Question: I'm using IBM worklight 6.1 and eclipse Juno for my mobile app project. This is a first time I got this kind of symbol on my eclipse. Can I know what symbol is this?

Thanks a lot in advance.
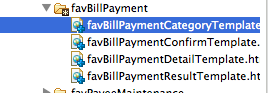
Answer: The markings overlayed on the folder and file icons are called 'decorators'. The ones depicted in your screen shot are not coming from Worklight.
- The decorator overlayed on the folder icon is called 'staged' or 'partially-staged'.
<URL>> - The resource has changes which are added to the index. Not
that adding to the index is possible at the moment only on the commit
dialog on the context menu of a resource.
- The resource has changes which are added to the index and additionally changes in the working tree that are neither in the index nor in the
repository.- The decorator overlayed on the files icon is called 'added'.
<URL>> The "" sign indicates that this is a new file that did not exist
before.
You may have enabled some source control plug-in in your Eclipse installation.
In any case, not related to Worklight.